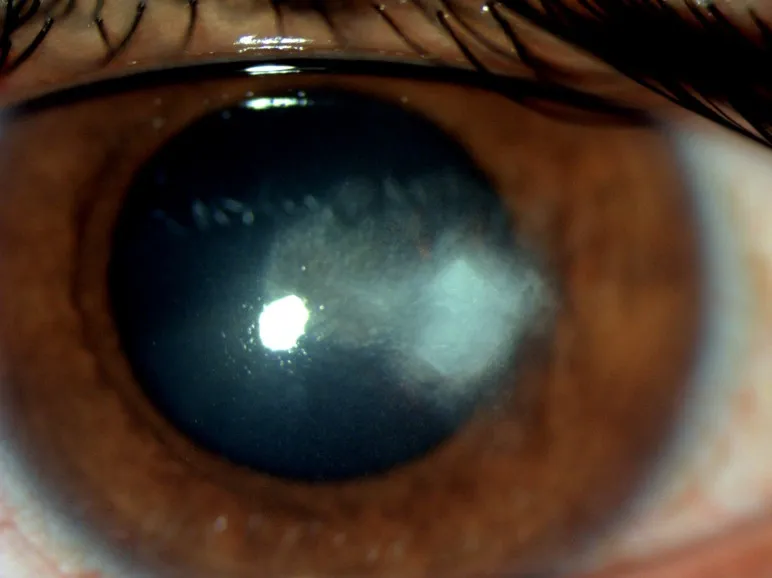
Slit-lamp examination of the left eye at initial visit shows white, branching, needle-like, crystalline corneal stromal infiltrate.
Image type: ophthalmic_imaging (slit_lamp_photograph)